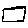
Label: square